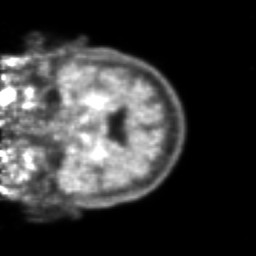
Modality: PET
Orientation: coronal
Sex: male
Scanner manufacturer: ge